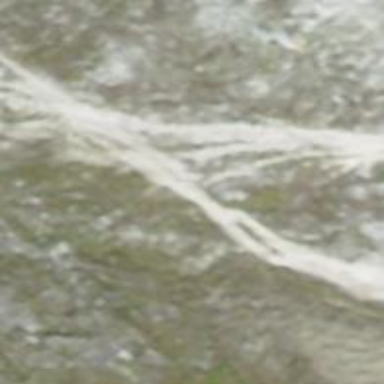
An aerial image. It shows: Mountain pass characterized as natural saddle.